Question: I try to use html5 type="date" and get the string and convert it to Date() in JS.
'''
var dateString = $(this).prev().val();
var date = new Date(dateString);
var day = date.getDay();
var month = date.getMonth();
var year = date.getYear();
finalDate = day + "/" + month + "/" + year;
alert(finalDate);
'''
But the result I got is different than what I've set, I have no idea what's wrong here :

I expect to get 18/05/1991
My demo is here <URL>
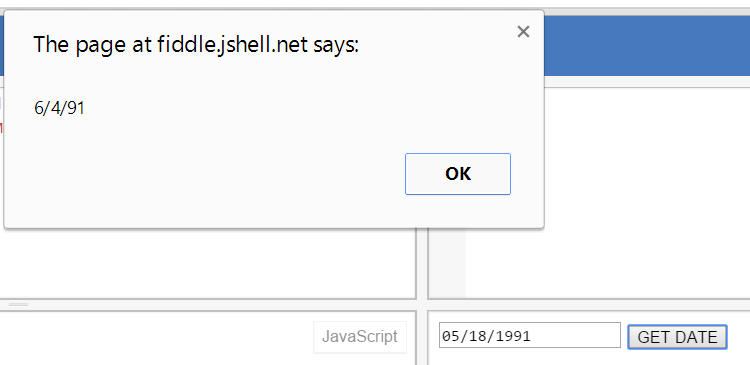
Answer: '''
$(function(){
$('button').click(function(){
var dateString = $(this).prev().val();
var date = new Date(dateString);
var day = date.getDate(); //day is for day of week. use date
var month = date.getMonth() +1; // months are zero based
var year = date.getFullYear(); //use full year for 4 digit year
finalDate = day + "/" + month + "/" + year;
alert(finalDate);
});
});
'''
I updated your jsfiddle script
<URL>